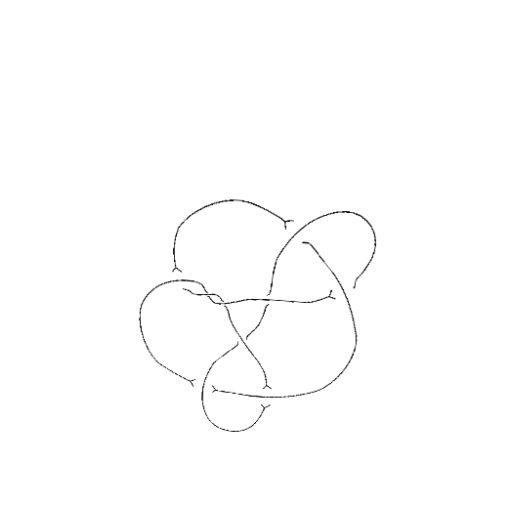
Crossing number: 9